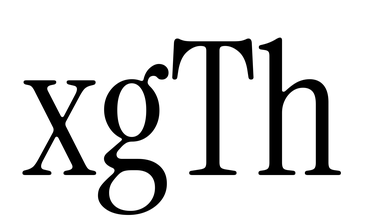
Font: InstrumentSerif-Regular